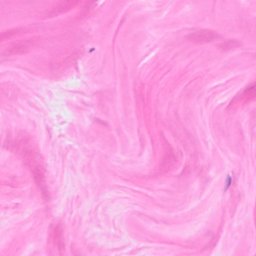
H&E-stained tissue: Breast